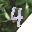
Label: 4